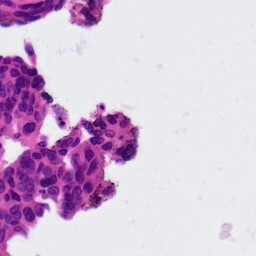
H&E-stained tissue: Ovarian